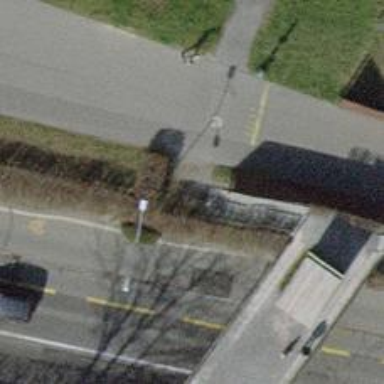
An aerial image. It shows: Set of steps on the road.